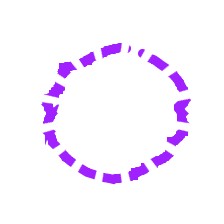
Shape: circle